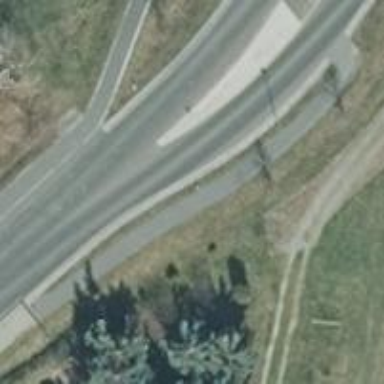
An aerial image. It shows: Asphalt path.